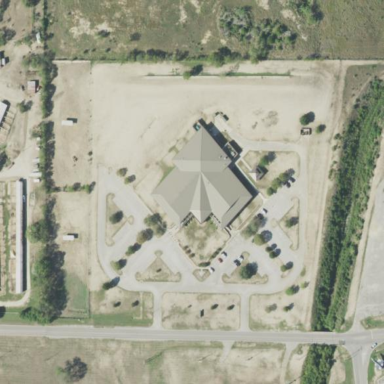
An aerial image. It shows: Police building.